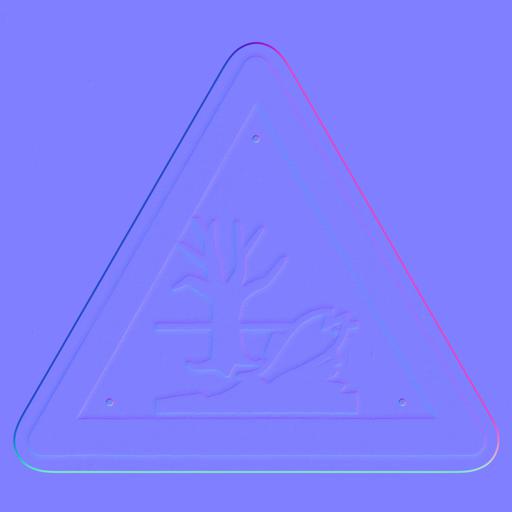
black danger environment fish hazardous orange sign tree warning